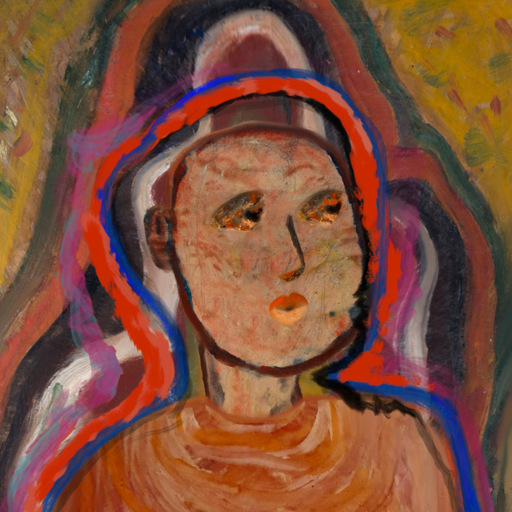
Background: AfterRaid, Head And Neck Side: Orphan, Face Side: Gypsy_Queen, Bust: Pious_Lady, Hair Side: Experience, Head Accessory: Blank, Second Necklace: Blank, Necklace: Blank, Baby: Blank